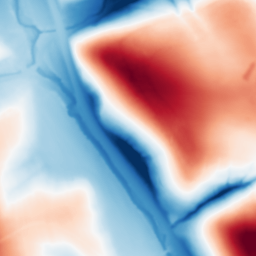
Category: multiscale
Decomposition family: dog
Decomposition parameters: sigma_low: 1
sigma_high: 50
Upsampling method: quintic
Upsampling parameters: scale: 8
Upsampling scale: 8